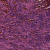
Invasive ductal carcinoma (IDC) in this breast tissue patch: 0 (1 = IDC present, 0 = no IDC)